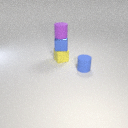
small yellow rubber cube below small purple rubber cylinder